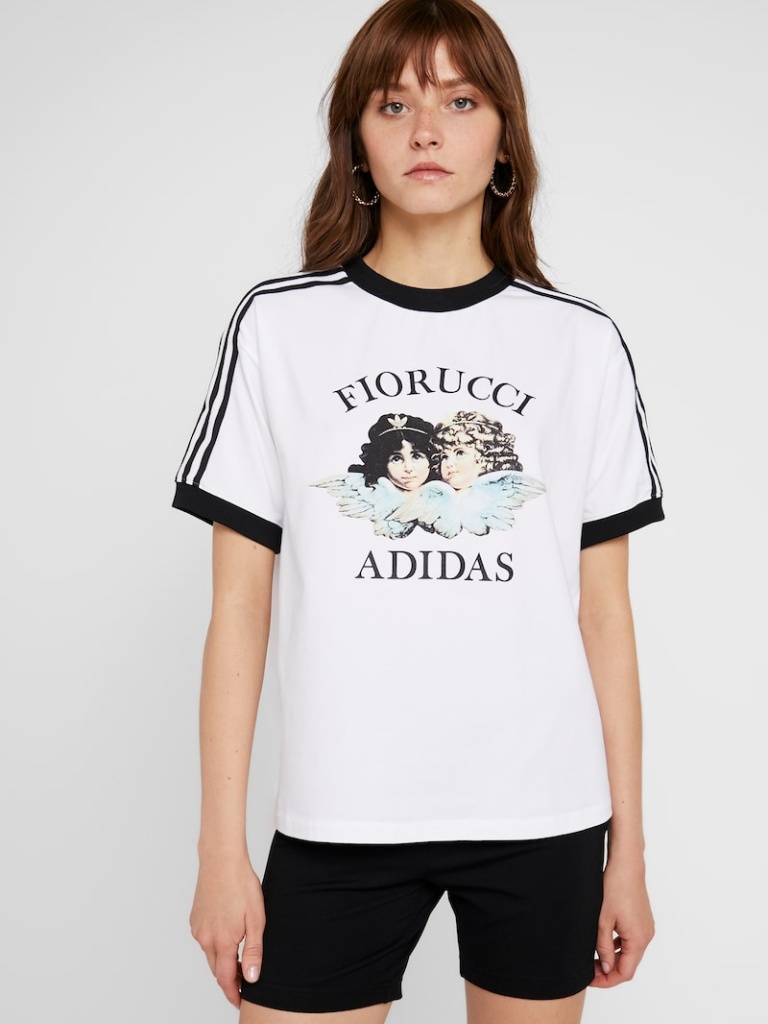
cotton relaxed short sleeve hip length Untucked crew t-shirt